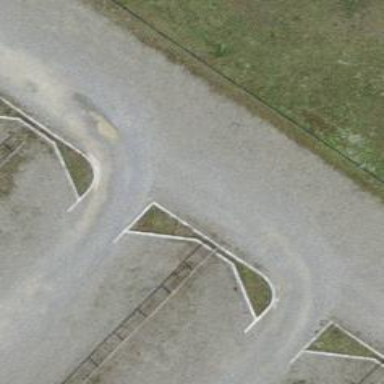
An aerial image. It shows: Parking aisle with gravel surface.